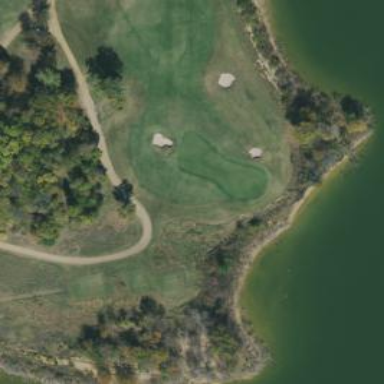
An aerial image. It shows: View of golf hole.